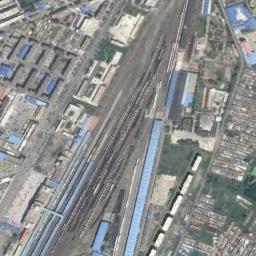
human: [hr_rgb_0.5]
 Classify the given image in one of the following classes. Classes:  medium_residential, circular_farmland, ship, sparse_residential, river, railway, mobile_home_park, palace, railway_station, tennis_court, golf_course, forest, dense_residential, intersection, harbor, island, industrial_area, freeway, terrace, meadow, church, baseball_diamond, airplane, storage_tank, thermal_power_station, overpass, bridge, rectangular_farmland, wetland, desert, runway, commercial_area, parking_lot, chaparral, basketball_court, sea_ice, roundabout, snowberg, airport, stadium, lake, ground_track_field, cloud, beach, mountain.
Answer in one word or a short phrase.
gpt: railway